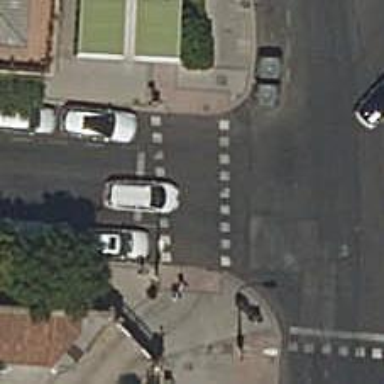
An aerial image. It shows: Crossing with traffic signals.